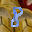
Label: 8